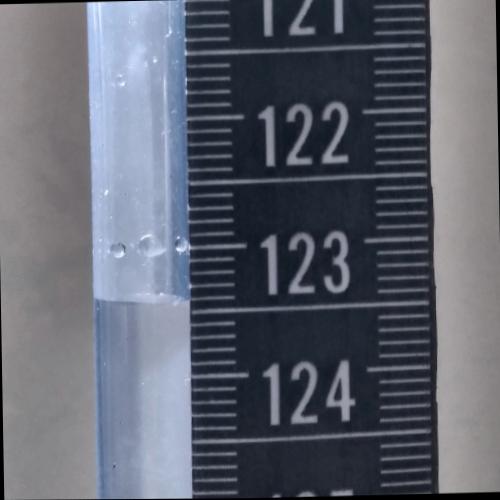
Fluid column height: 123.4 cm